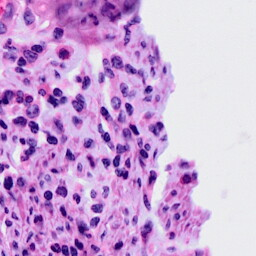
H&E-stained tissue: Cervix